Question: I'm using function '=MONTH(A2)' & '=TEXT(A2,"MMM")' to get the month number. However, If the date is blank it by default says 12 & Dec.
Any suggestion for a function which will say blank " " instead of default 12 or Dec?

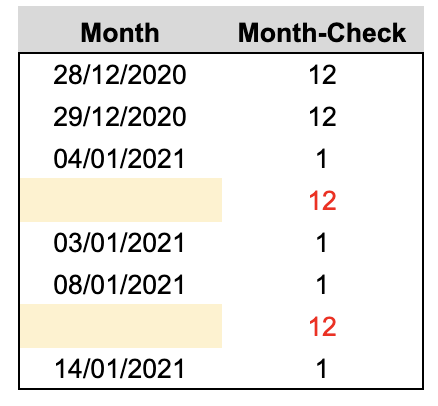
Answer: You could try
'''
=if(A2="", "", MONTH(A2))
=if(A2="", "", TEXT(A2,"MMM"))
'''